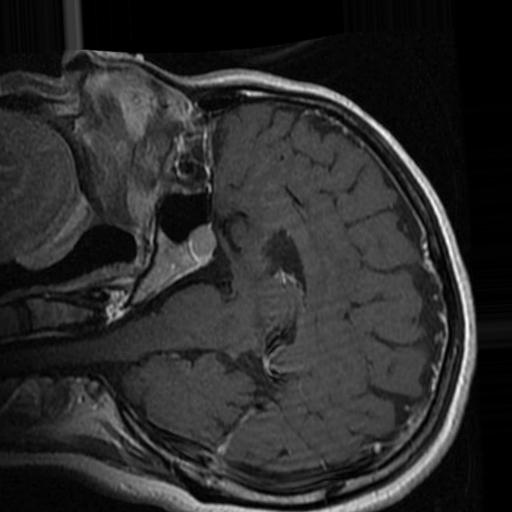
Label: brain_tumor